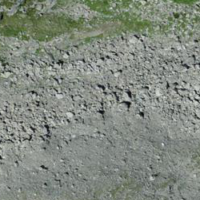
EUNIS habitat code: 48
Species observed at this site:
Achillea nana